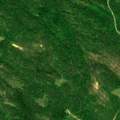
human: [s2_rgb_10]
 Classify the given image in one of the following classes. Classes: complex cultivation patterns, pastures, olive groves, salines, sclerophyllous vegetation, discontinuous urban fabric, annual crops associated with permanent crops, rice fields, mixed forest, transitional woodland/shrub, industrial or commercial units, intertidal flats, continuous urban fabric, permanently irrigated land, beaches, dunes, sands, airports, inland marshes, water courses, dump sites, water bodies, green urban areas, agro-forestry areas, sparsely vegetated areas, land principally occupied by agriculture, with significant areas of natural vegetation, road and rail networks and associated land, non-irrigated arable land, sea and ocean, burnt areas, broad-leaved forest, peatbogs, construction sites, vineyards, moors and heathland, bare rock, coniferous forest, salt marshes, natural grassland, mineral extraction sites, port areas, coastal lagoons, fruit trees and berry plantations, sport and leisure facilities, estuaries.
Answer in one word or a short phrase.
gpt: coniferous forest, mixed forest